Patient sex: M
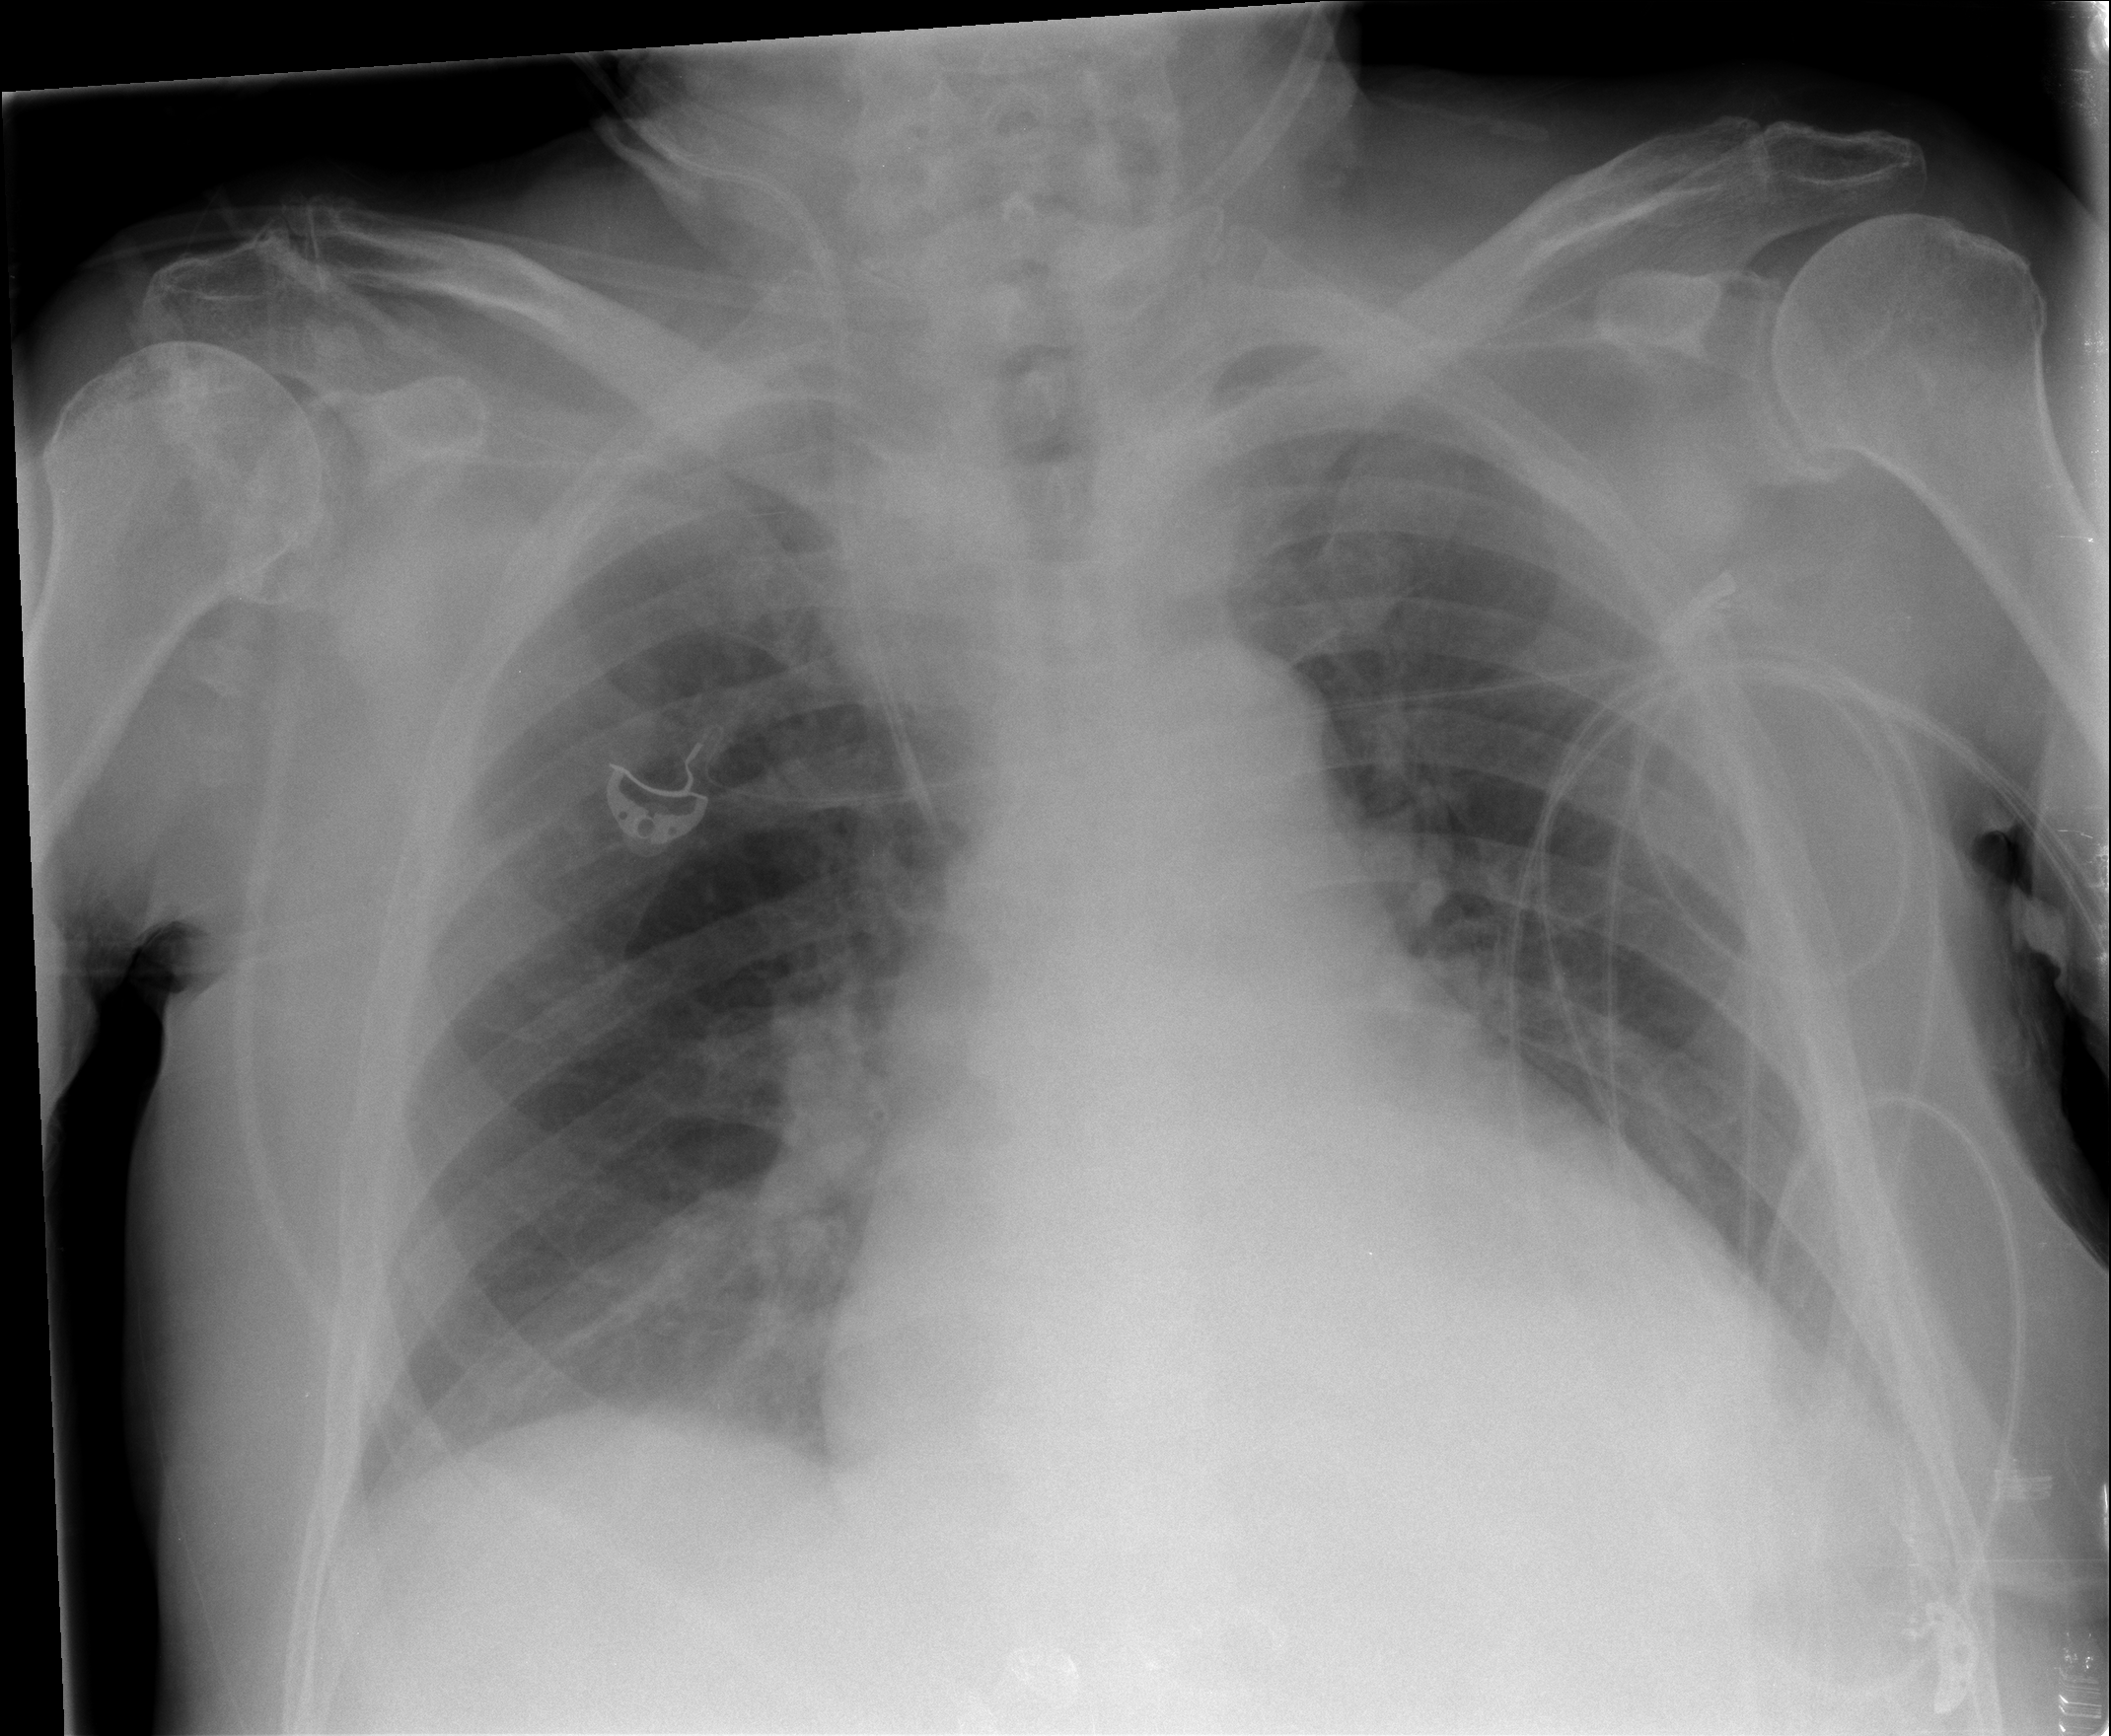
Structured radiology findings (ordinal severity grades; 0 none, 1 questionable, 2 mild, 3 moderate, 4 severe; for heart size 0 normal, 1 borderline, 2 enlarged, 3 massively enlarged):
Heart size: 2
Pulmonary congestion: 0
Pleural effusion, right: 0
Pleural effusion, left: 0
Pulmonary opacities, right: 0
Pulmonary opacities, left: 0
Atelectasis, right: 1
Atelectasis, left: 0